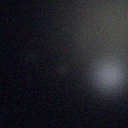
Screen state: off